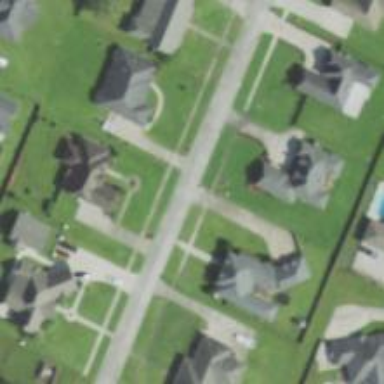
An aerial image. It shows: Residential road.